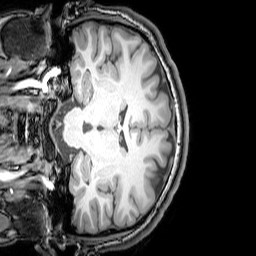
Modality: T1w
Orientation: coronal
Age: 22
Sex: male
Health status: healthy
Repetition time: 0.081 s
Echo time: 0.037 s